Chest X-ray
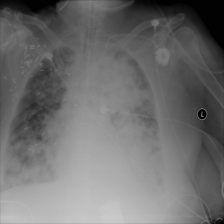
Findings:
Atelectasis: negative
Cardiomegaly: negative
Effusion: negative
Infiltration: positive
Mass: negative
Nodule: negative
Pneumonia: negative
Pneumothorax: negative
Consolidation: positive
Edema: positive
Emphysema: negative
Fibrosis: negative
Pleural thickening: negative
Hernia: negative